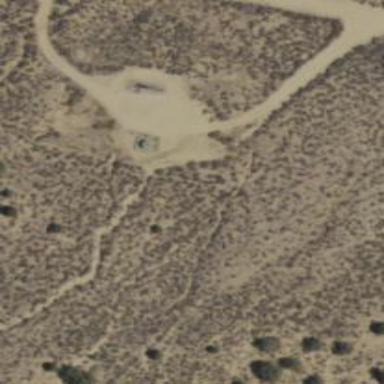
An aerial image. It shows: Storage tank with man-made structure.